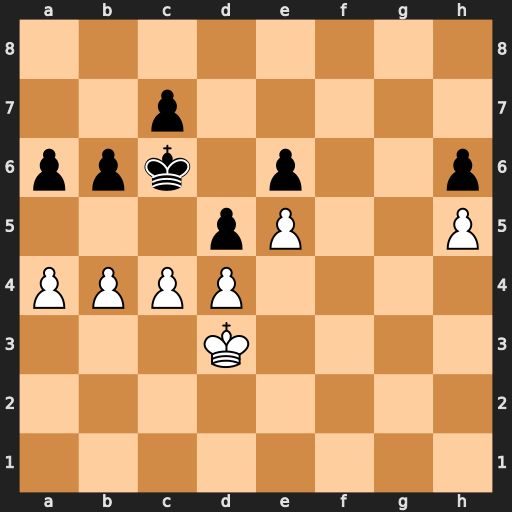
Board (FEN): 8/2p5/ppk1p2p/3pP2P/PPPP4/3K4/8/8
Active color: w
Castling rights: -
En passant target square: -
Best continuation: b5+ axb5 axb5+ Kd7 cxd5 exd5 Ke3